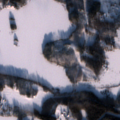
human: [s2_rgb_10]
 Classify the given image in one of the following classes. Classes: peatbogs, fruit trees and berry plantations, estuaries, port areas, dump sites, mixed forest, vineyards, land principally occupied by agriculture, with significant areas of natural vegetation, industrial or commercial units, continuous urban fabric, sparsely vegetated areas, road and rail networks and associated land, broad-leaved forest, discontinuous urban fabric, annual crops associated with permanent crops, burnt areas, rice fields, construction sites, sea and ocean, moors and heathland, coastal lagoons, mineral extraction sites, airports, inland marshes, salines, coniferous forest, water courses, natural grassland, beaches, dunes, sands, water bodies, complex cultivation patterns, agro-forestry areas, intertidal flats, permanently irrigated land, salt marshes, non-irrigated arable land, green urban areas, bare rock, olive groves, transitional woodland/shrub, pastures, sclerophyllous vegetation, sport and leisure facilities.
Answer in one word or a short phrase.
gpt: land principally occupied by agriculture, with significant areas of natural vegetation, broad-leaved forest, coniferous forest, mixed forest, water bodies